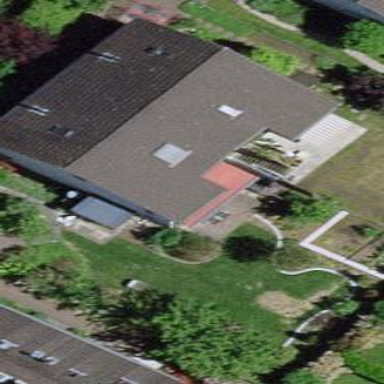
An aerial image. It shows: Semi-detached house.